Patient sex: F
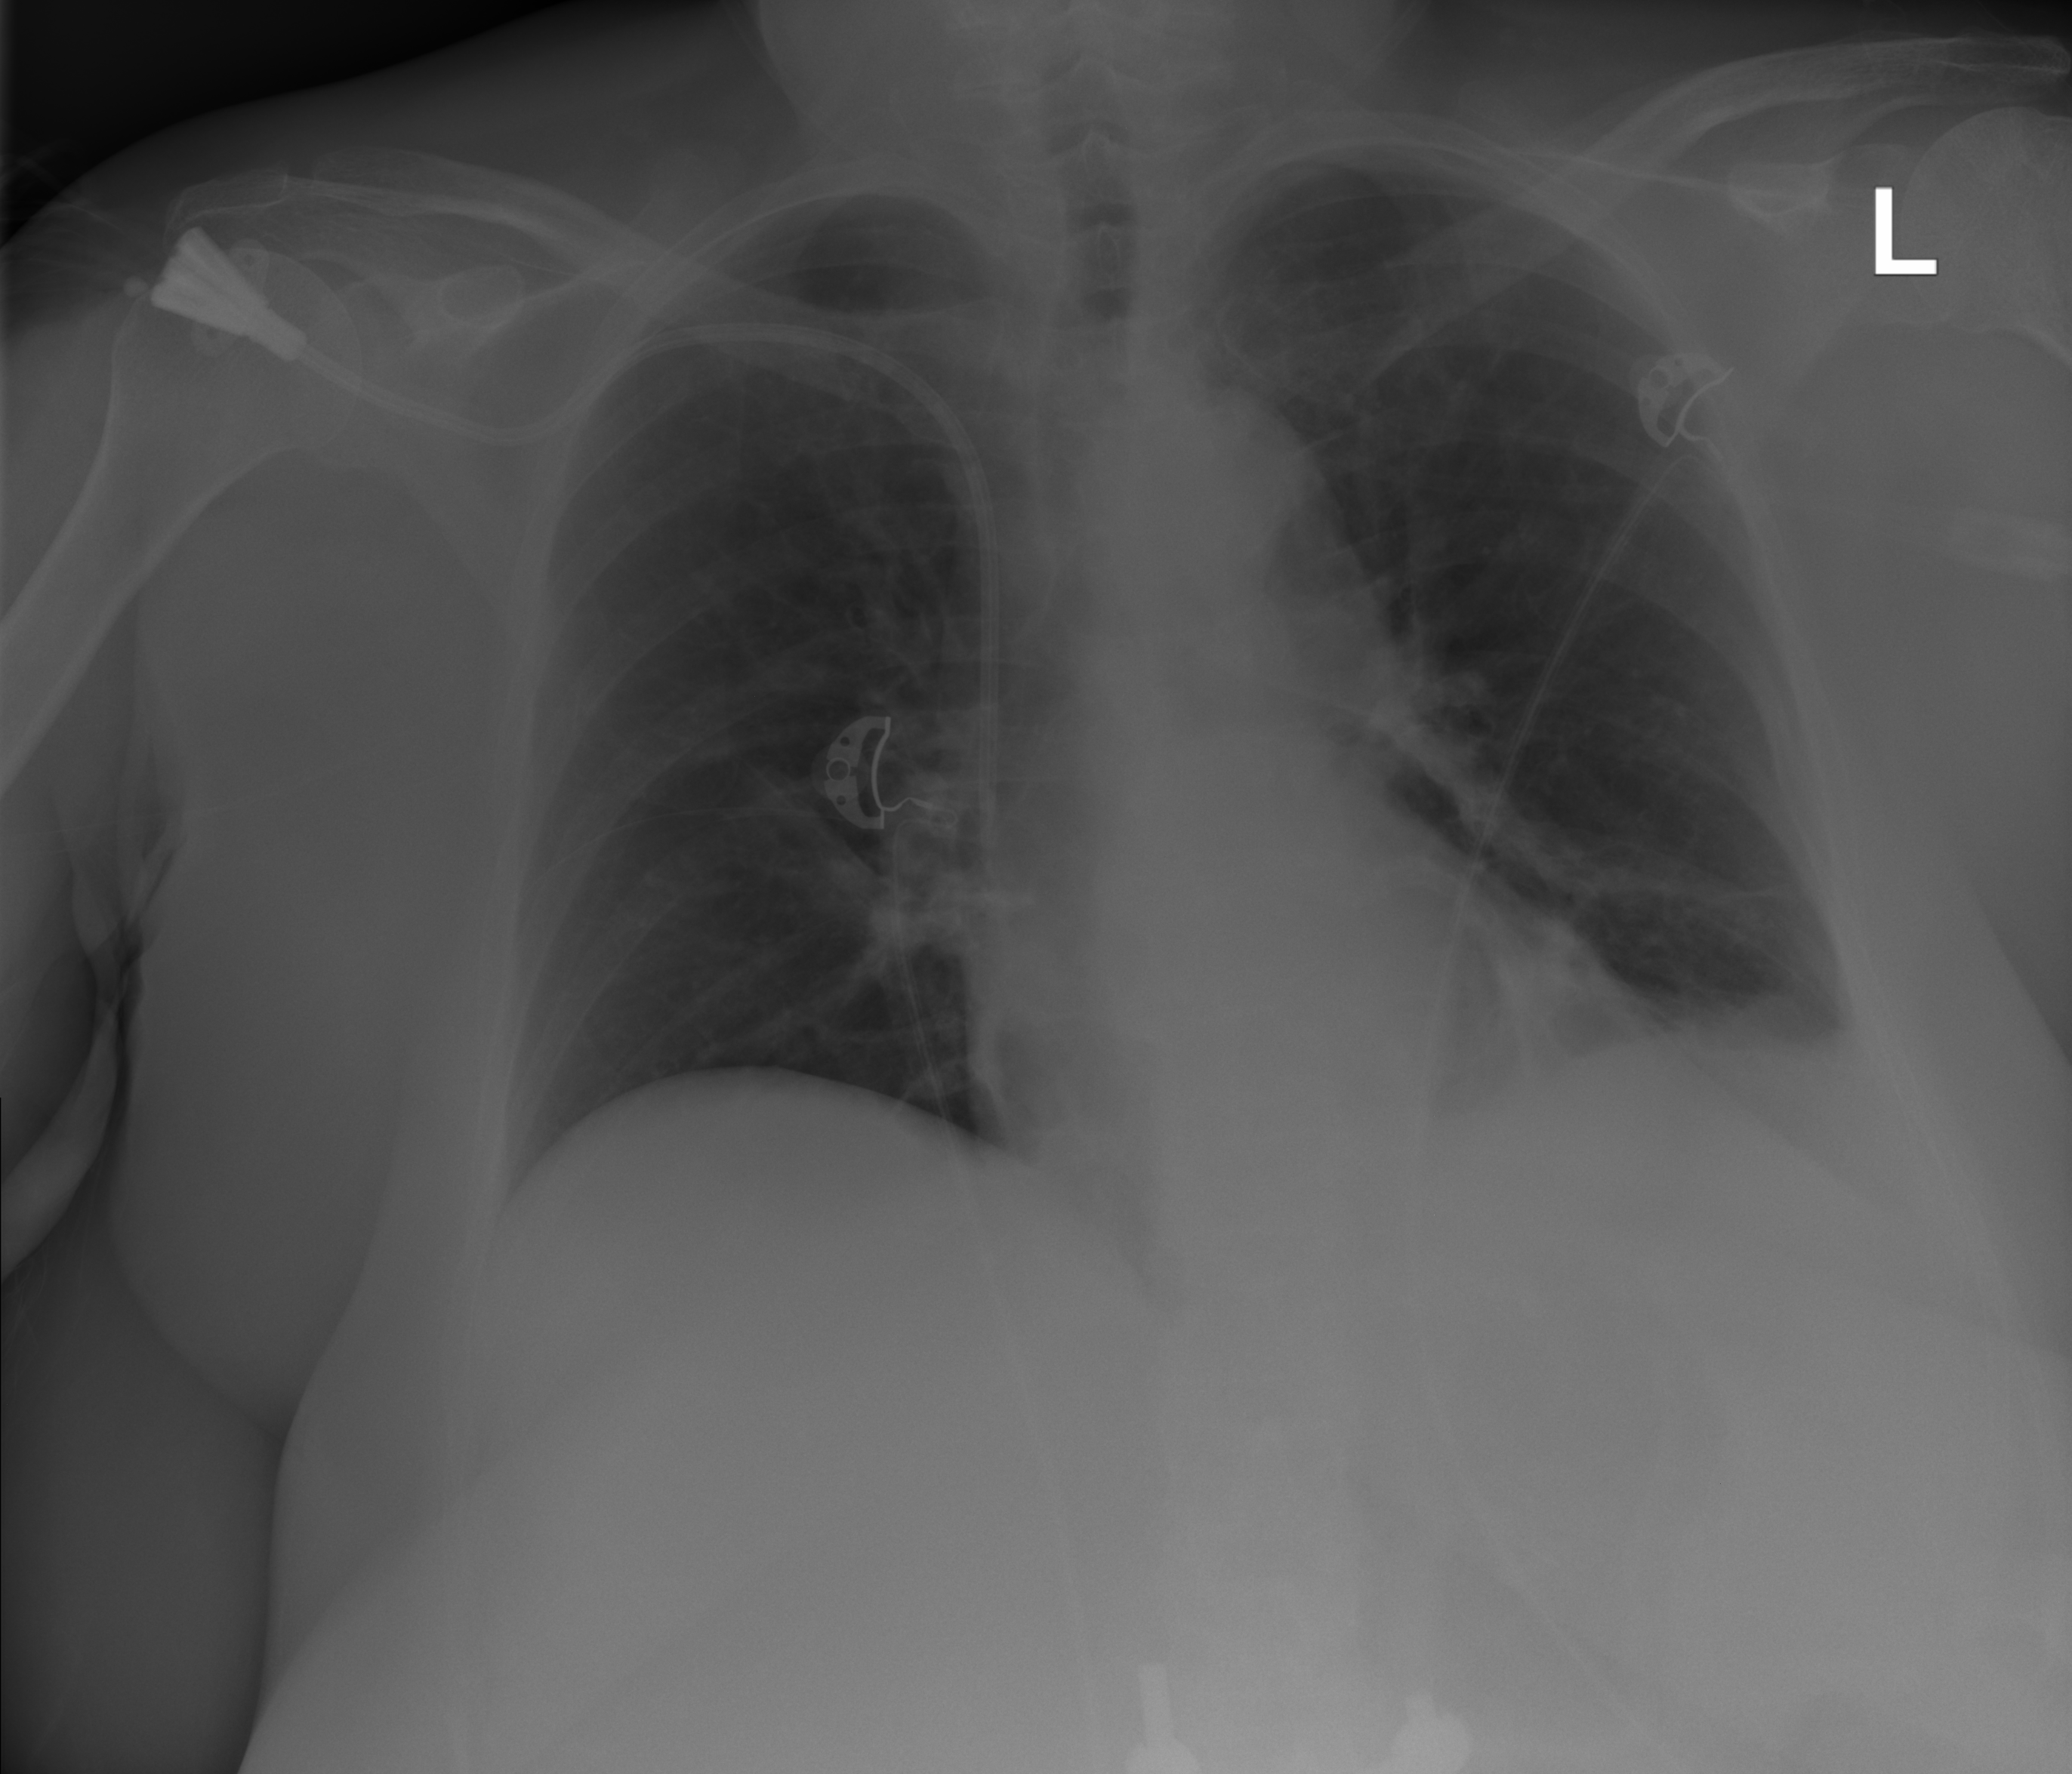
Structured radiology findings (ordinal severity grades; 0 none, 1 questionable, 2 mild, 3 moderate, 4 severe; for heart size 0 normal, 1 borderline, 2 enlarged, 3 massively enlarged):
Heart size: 0
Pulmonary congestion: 0
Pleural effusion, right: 0
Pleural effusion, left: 0
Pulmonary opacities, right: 0
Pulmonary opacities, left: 0
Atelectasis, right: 0
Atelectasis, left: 2